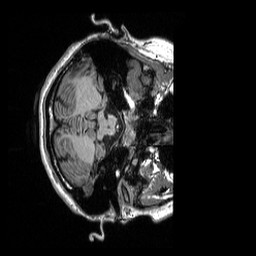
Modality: T1w
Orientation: axial
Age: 32
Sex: female
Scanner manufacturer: siemens
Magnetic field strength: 3 T
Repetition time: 2.3 s
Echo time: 0.00298 s